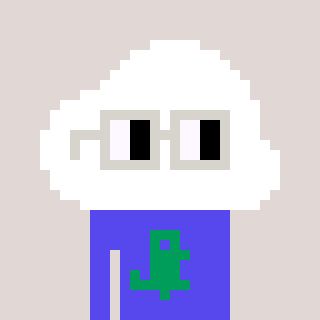
a pixel art character with square light gray glasses, a cloud-shaped head and a computerblue-colored body on a warm background